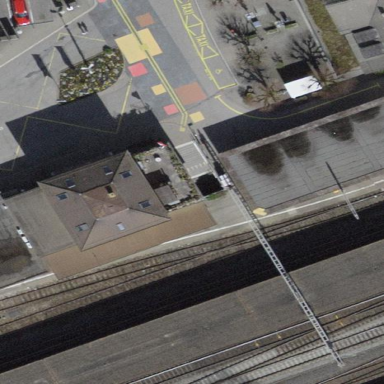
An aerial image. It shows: Train station building with flat roof.